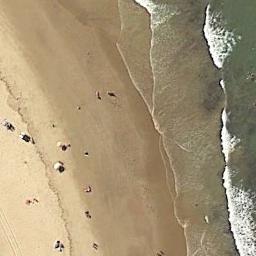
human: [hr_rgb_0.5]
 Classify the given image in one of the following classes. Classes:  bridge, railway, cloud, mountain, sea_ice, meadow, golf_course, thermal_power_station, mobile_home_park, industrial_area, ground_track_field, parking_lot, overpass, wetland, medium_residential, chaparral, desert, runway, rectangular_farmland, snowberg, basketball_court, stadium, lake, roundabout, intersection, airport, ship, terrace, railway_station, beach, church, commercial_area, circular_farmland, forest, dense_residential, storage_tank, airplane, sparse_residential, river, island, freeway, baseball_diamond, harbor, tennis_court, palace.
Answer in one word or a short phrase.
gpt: beach